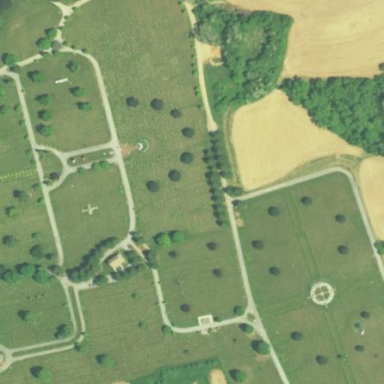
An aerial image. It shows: Cemetery.